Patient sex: M
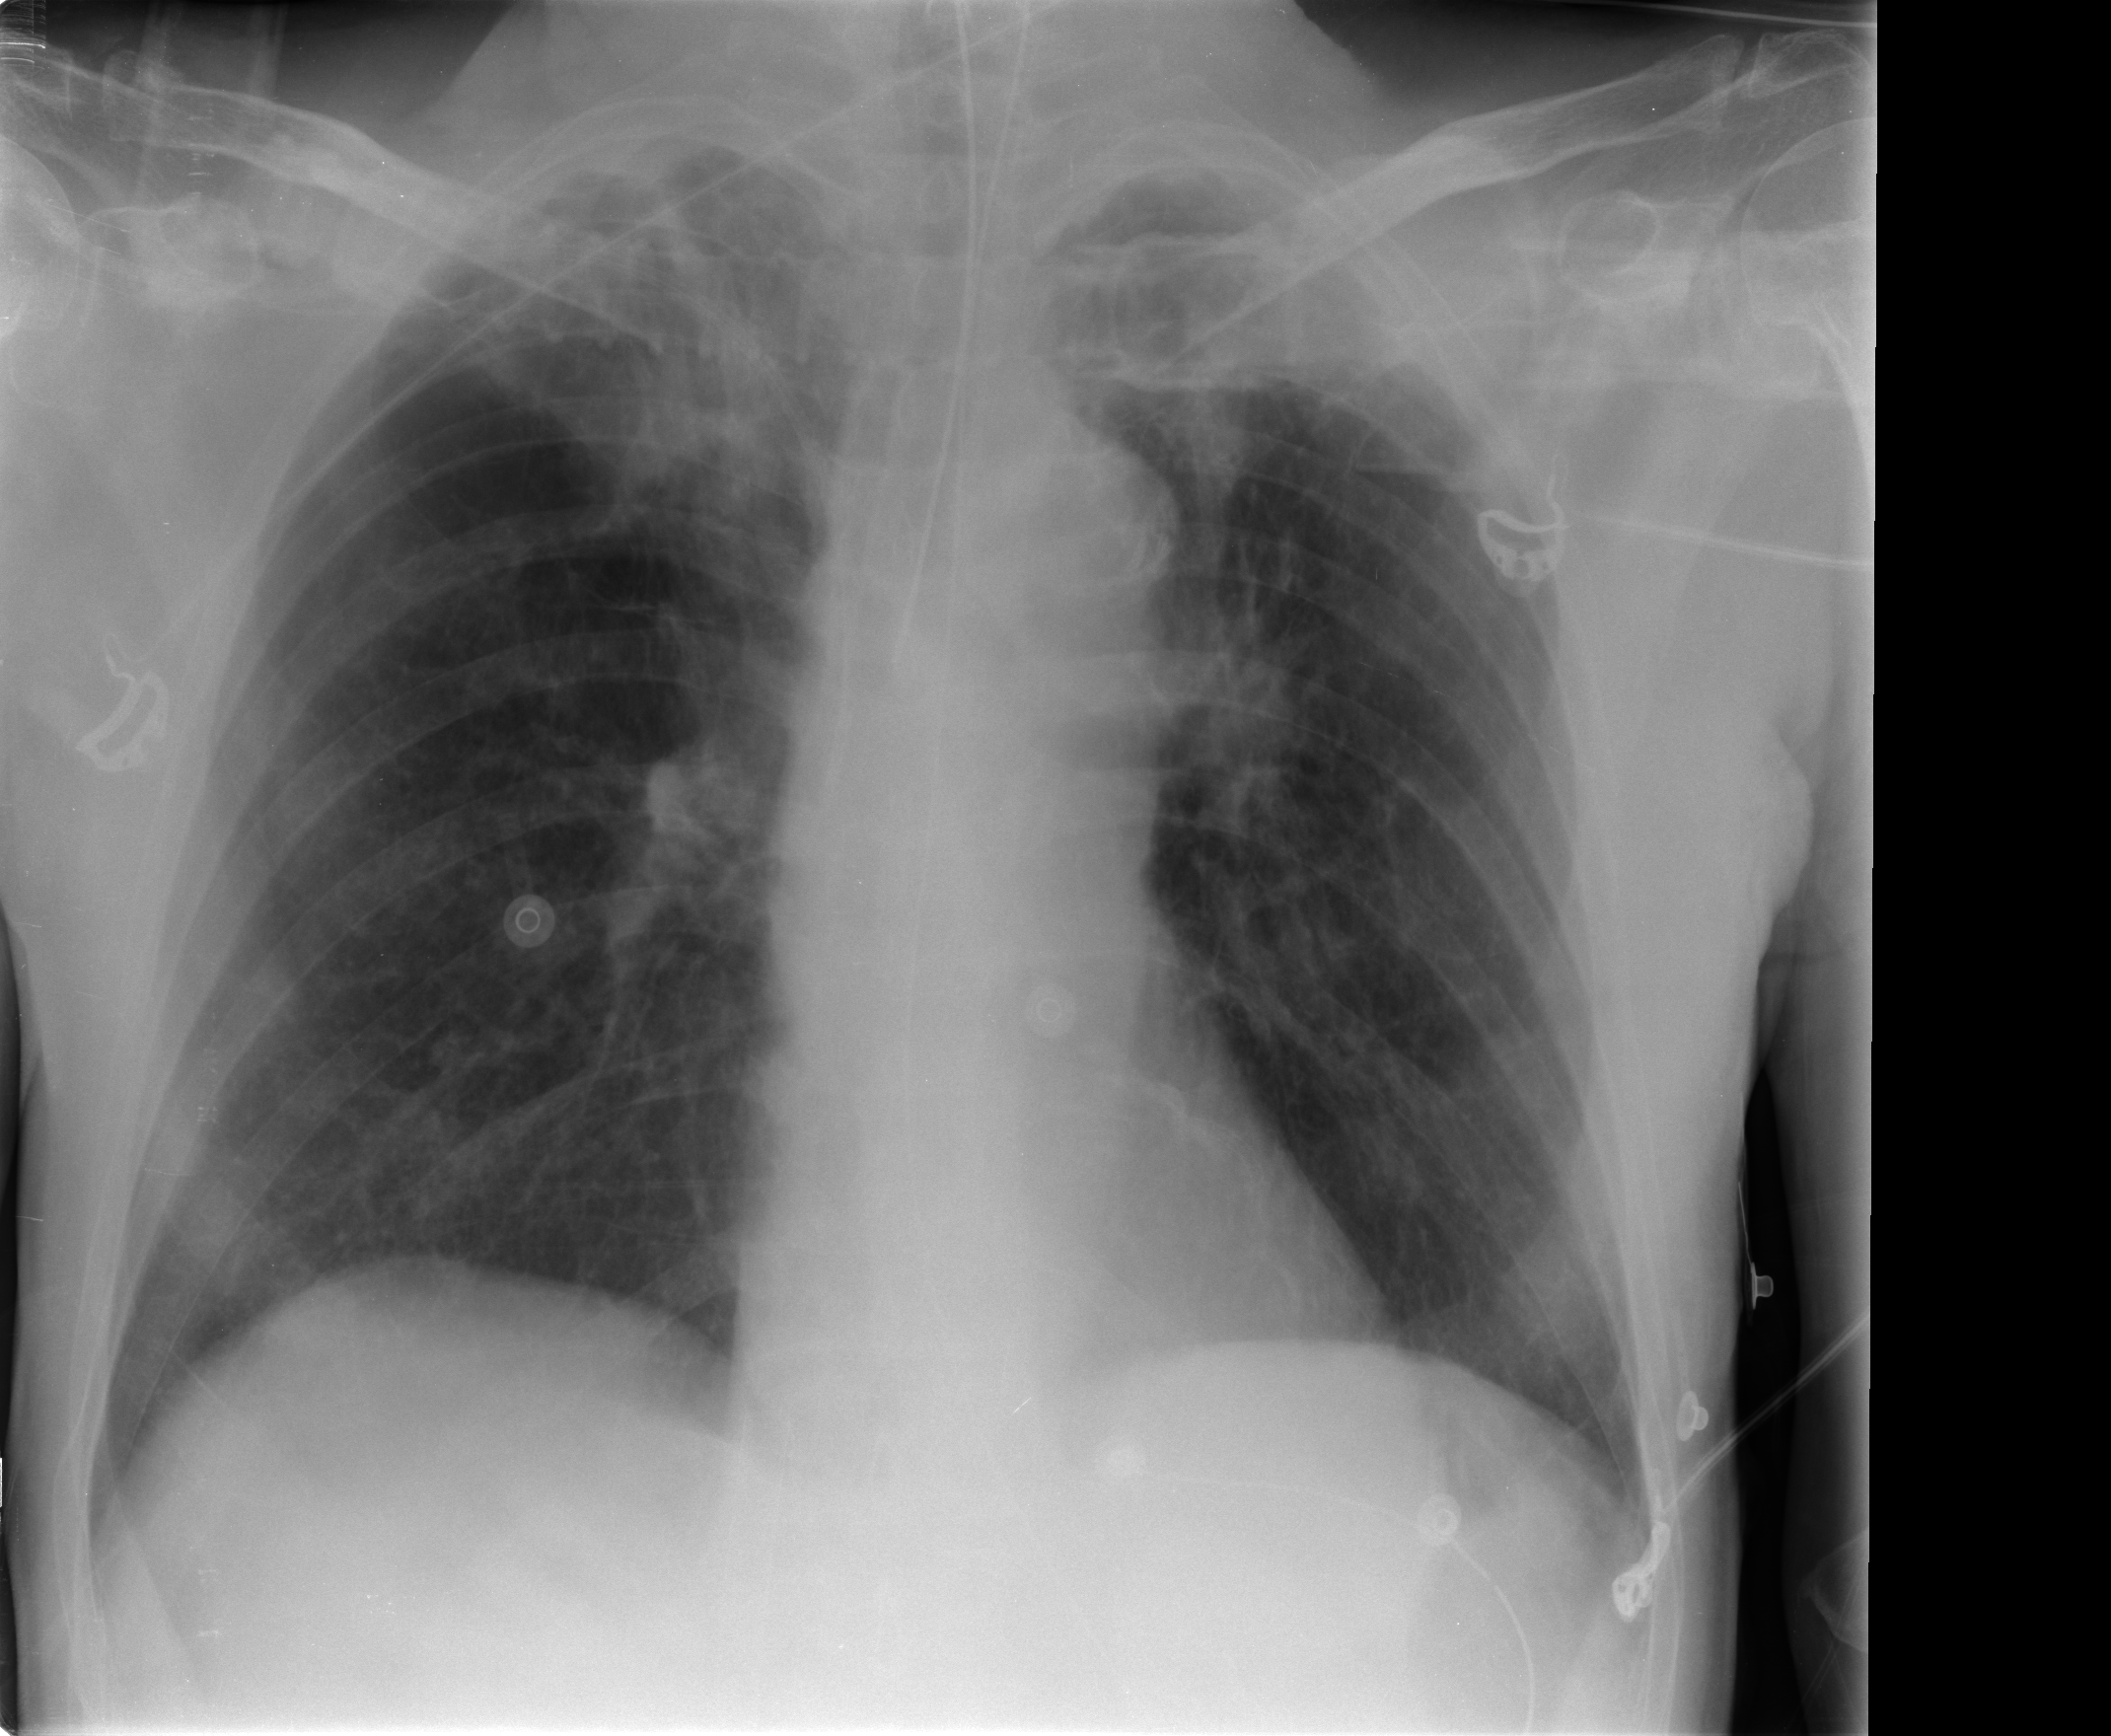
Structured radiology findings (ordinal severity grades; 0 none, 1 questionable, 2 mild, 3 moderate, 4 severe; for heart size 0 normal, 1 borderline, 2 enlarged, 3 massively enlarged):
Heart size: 0
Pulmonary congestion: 2
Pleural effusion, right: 0
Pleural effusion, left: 0
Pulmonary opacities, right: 0
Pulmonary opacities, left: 0
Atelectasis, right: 2
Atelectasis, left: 2